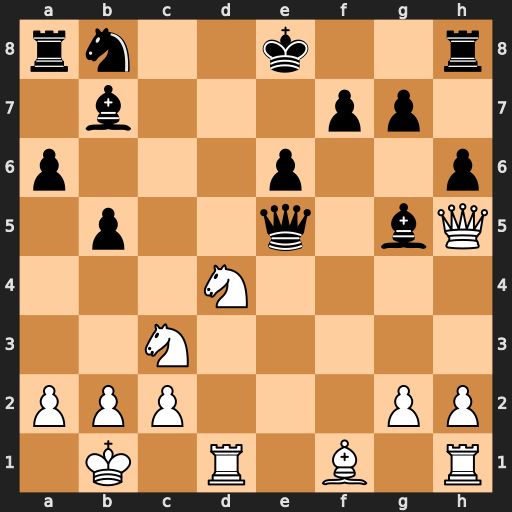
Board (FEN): rn2k2r/1b3pp1/p3p2p/1p2q1bQ/3N4/2N5/PPP3PP/1K1R1B1R
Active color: w
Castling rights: kq
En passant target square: -
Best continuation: Bxb5+ axb5 Rhe1 Qxe1 Rxe1